高二 · 度量几何学
10.如图, 扇形 $A O B$ 所在圆的半径为 $10, A B=10$. 求:

(1)圆心角 $\alpha$ 的大小;

(2)扇形 $A O B$ 的周长.
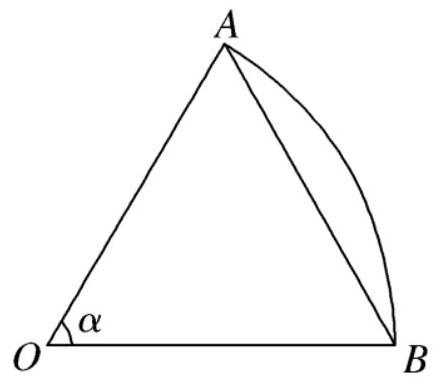
答案: (1)$\\frac{\\pi}{3}$\ (2)$2 r+l=20+\\frac{10 \\pi}{3}$
解析: (1) 由半径 $r=10, A B=10$, 知 $\triangle A O B$ 为等边三角形,

所以 $\alpha=\angle A O B=60^{\circ}=\frac{\pi}{3}$.

(2) 由(1)知弧长 $l=\alpha r=\frac{\pi}{3} \times 10=\frac{10 \pi}{3}$,

所以扇形 $A O B$ 的周长为 $2 r+l=20+\frac{10 \pi}{3}$.